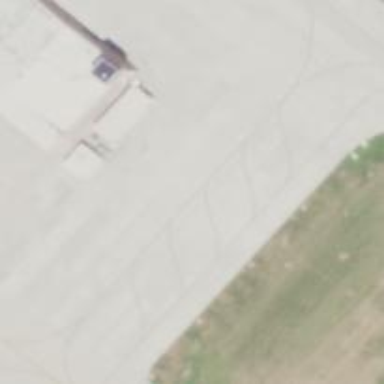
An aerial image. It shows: View of taxiway at the airport.